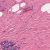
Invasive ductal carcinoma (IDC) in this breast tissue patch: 0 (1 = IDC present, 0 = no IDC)